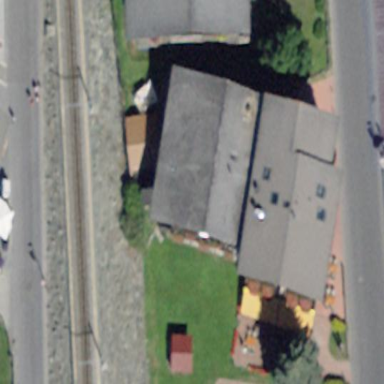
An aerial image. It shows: Hotel building.